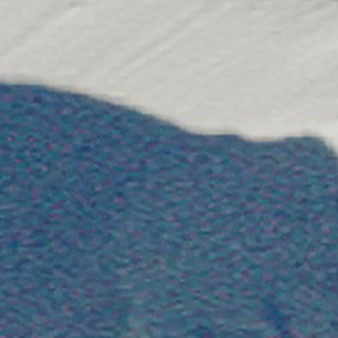
Label: other